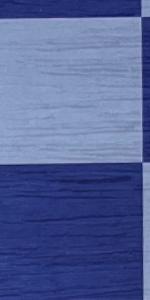
Label: Empty